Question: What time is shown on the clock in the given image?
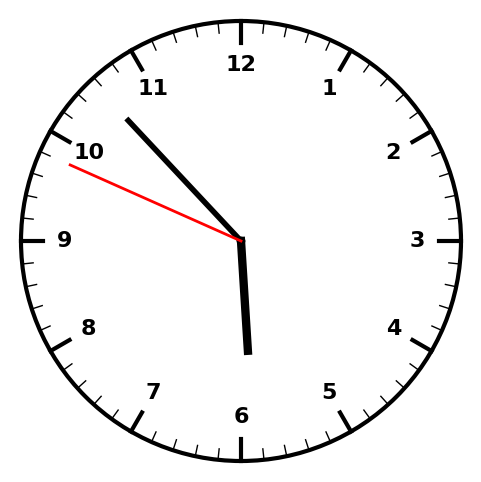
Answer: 05:52:49